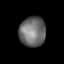
Tissue: lung
Cell type: Epithelial cells
Senescence score: 0.1901
Nuclear area (px): 766
Mean DAPI intensity: 109.418